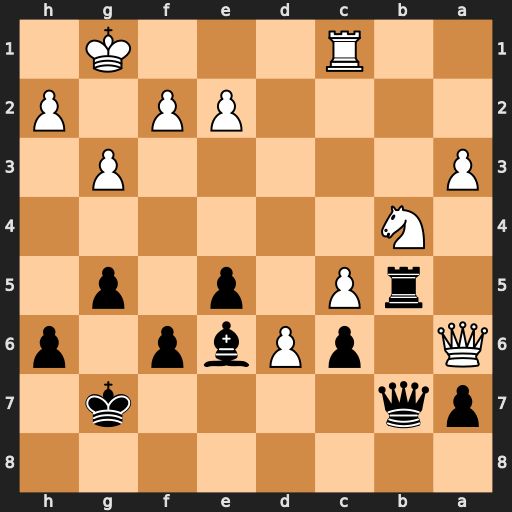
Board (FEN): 8/pq4k1/Q1pPbp1p/1rP1p1p1/1N6/P5P1/4PP1P/2R3K1
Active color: b
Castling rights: -
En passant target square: -
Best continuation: Rxb4 Qxb7+ Rxb7